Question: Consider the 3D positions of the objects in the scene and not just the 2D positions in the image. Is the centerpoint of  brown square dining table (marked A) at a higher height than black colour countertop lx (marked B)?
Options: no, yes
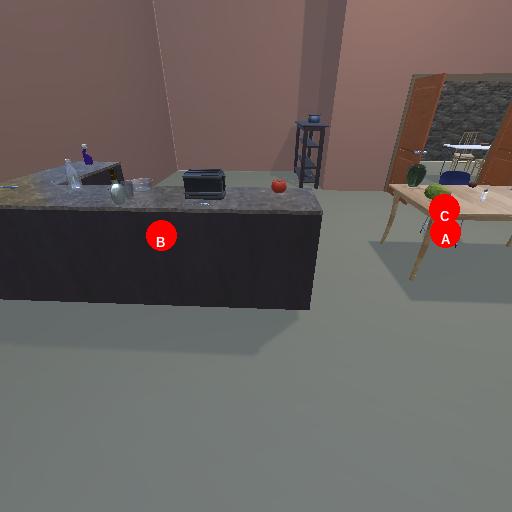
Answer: no